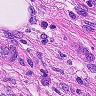
Metastatic tissue present: yes